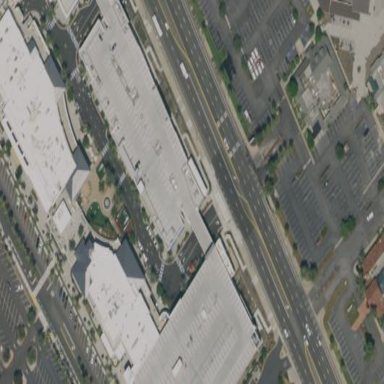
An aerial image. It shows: Retail area categorized as shopping mall.